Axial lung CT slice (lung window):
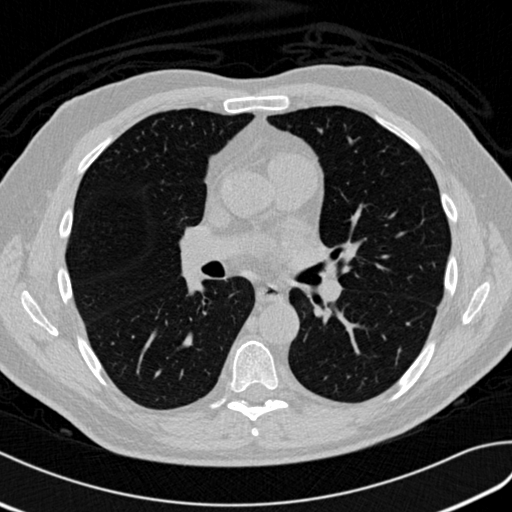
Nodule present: no